На частицу массой $m$, имеющую скорость $v$, начинает действовать постоянная по модулю сила $F$, вектор которой за время действия $\tau$ поворачивается с постоянной угловой скоростью на угол $180^\circ$ (см. рисунок).  Векторы скорости частицы и силы всё время находятся в плоскости рисунка. В начальный момент угол между силой $F$ и скоростью частицы составлял $90^\circ$.
Определите модуль и направление конечной скорости частицы $u$ через время $\tau$ после начала действия силы $F$. Влиянием других сил можно пренебречь.
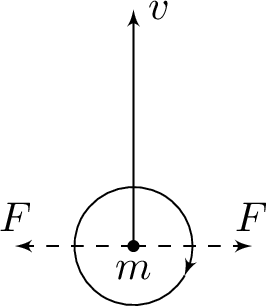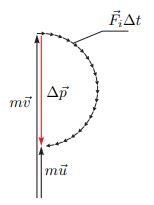
Решение: Пусть, для определённости, вектор силы в начальный момент времени направлен вправо. Рассмотрим изменение скорости частицы за малые интервалы времени $\Delta t$. Для этого удобно воспользоваться геометрической интерпретацией векторного уравнения для изменения импульса $m(\vec u-\vec v)= \sum \vec F_{i} \Delta t$, где $\vec F_{i}$ — вектор силы $F$ в произвольный момент времени.  Из рисунка видно, что суммарное изменение импульса частицы $\Delta \vec p$ направлено против её начальной скорости (изменения импульса в направлении перпендикулярном начальной скорости компенсируются за время поворота силы на $180^\circ$). Длина половины дуги окружности, образованной модулями изменения импульса точки, равна $\sum F \Delta t=F \sum \Delta t=F\tau$, где $\tau$ — время поворота вектора силы. Через длину дуги можно найти диаметр окружности $\Delta p=\frac{2F\tau}{\pi}$. Откуда $u=v-\frac{2F\tau}{m\pi}$. Направление $u$ совпадает с $v$ при $v > \frac{2F\tau}{m \pi}$, в ином случае направление становится противоположным. Заметим, что условию не противоречит и второй возможный вариант, в котором вектор силы изначально направлен влево. Тогда изменение скорости совпадает с направлением $v$ и $u=v+\frac{2F\tau}{m \pi}$. В этом случае $u$ всегда сонаправлена с $v$.
Ответ: $$ u=v+\frac{2 F \tau}{m \pi}, $$ направление $u$ совпадает с $v$ при $v > \frac{2F\tau}{m \pi}$, в ином случае направление становится противоположным. $$ u=v-\frac{2 F \tau}{m \pi}, $$ в этом случае $u$ всегда сонаправлена с $v$.
Темы:
T, Механика, Динамика, Всероссийские, Сила